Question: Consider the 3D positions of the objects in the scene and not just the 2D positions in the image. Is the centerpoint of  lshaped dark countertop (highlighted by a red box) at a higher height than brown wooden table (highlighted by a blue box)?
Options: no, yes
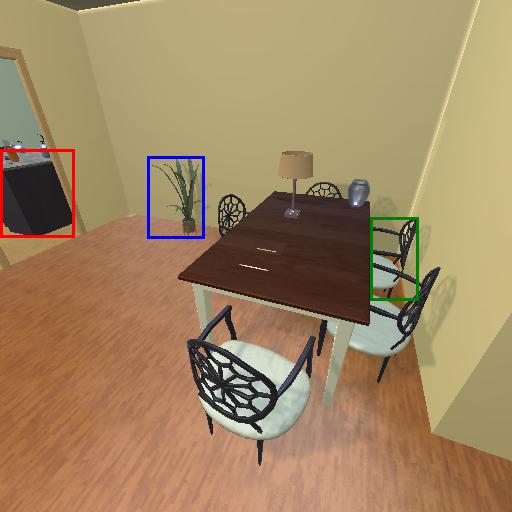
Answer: no